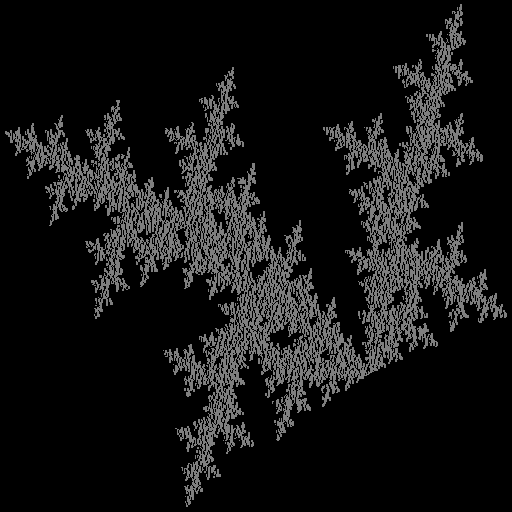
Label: a3